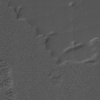
Label: not_dusty